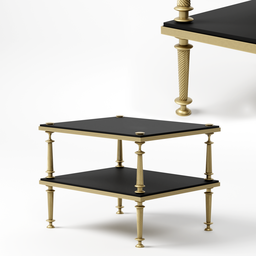
Label: furniture